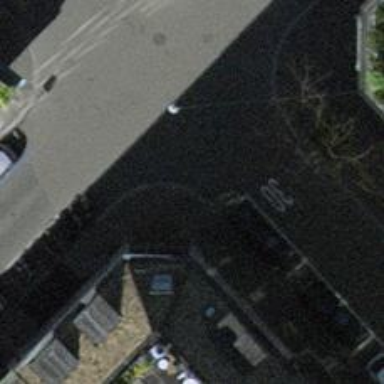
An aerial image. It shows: Kerb barrier.